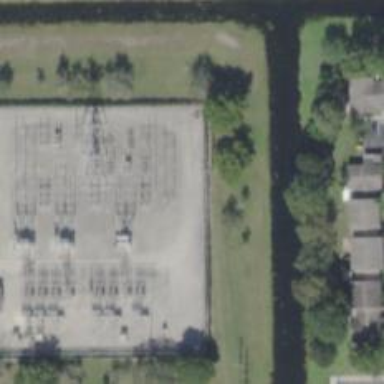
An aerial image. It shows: Outdoor distribution power substation.